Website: home-depot
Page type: billing-address
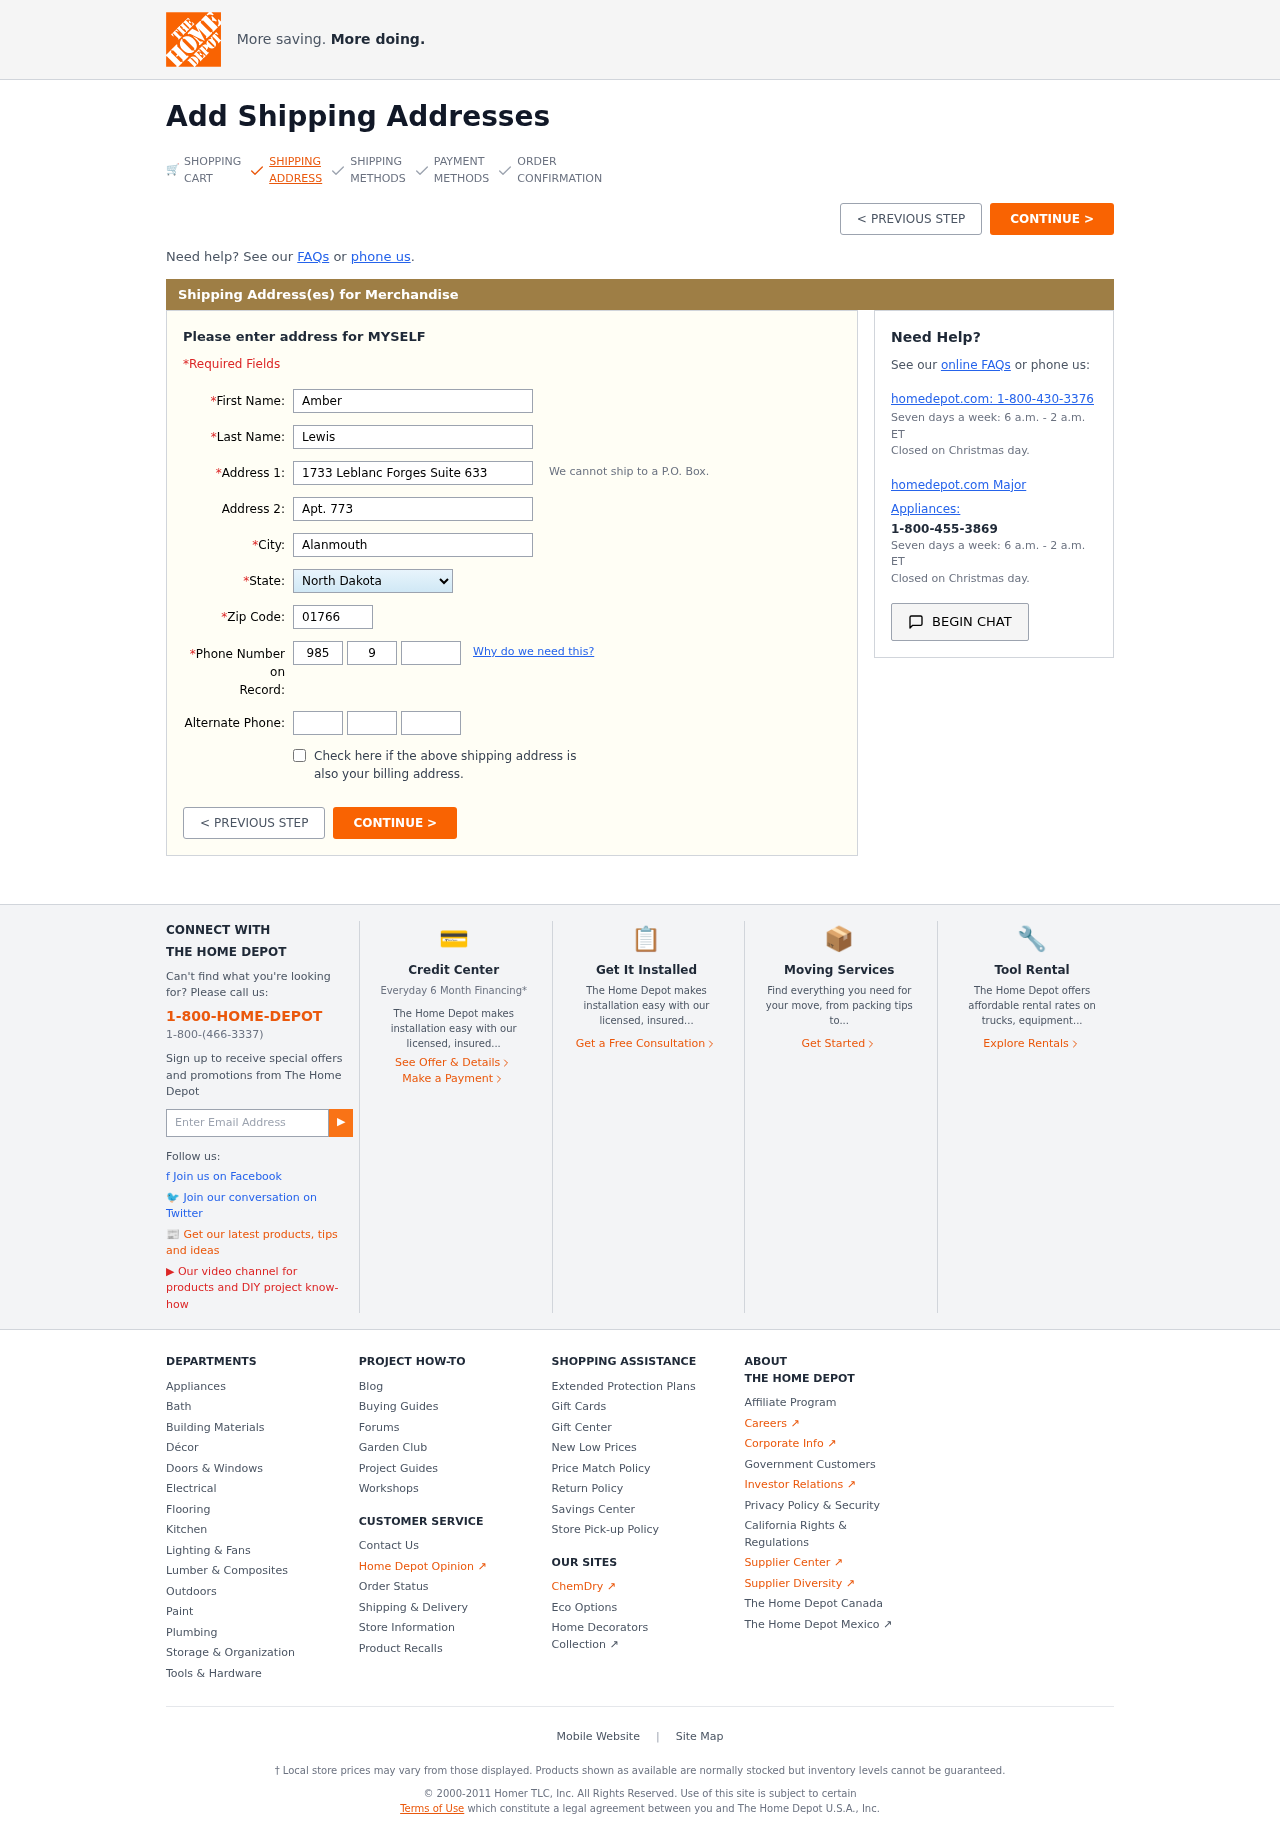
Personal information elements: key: PII_STATE
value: North Dakota
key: PII_FIRSTNAME
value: Amber
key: PII_LASTNAME
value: Lewis
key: PII_STREET
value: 1733 Leblanc Forges Suite 633
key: PII_STREET2
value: Apt. 773
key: PII_CITY
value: Alanmouth
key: PII_POSTCODE
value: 01766
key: PII_PHONE_AREA
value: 985
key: PII_PHONE_PREFIX
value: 914
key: PII_PHONE_LINE
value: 4027